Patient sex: M
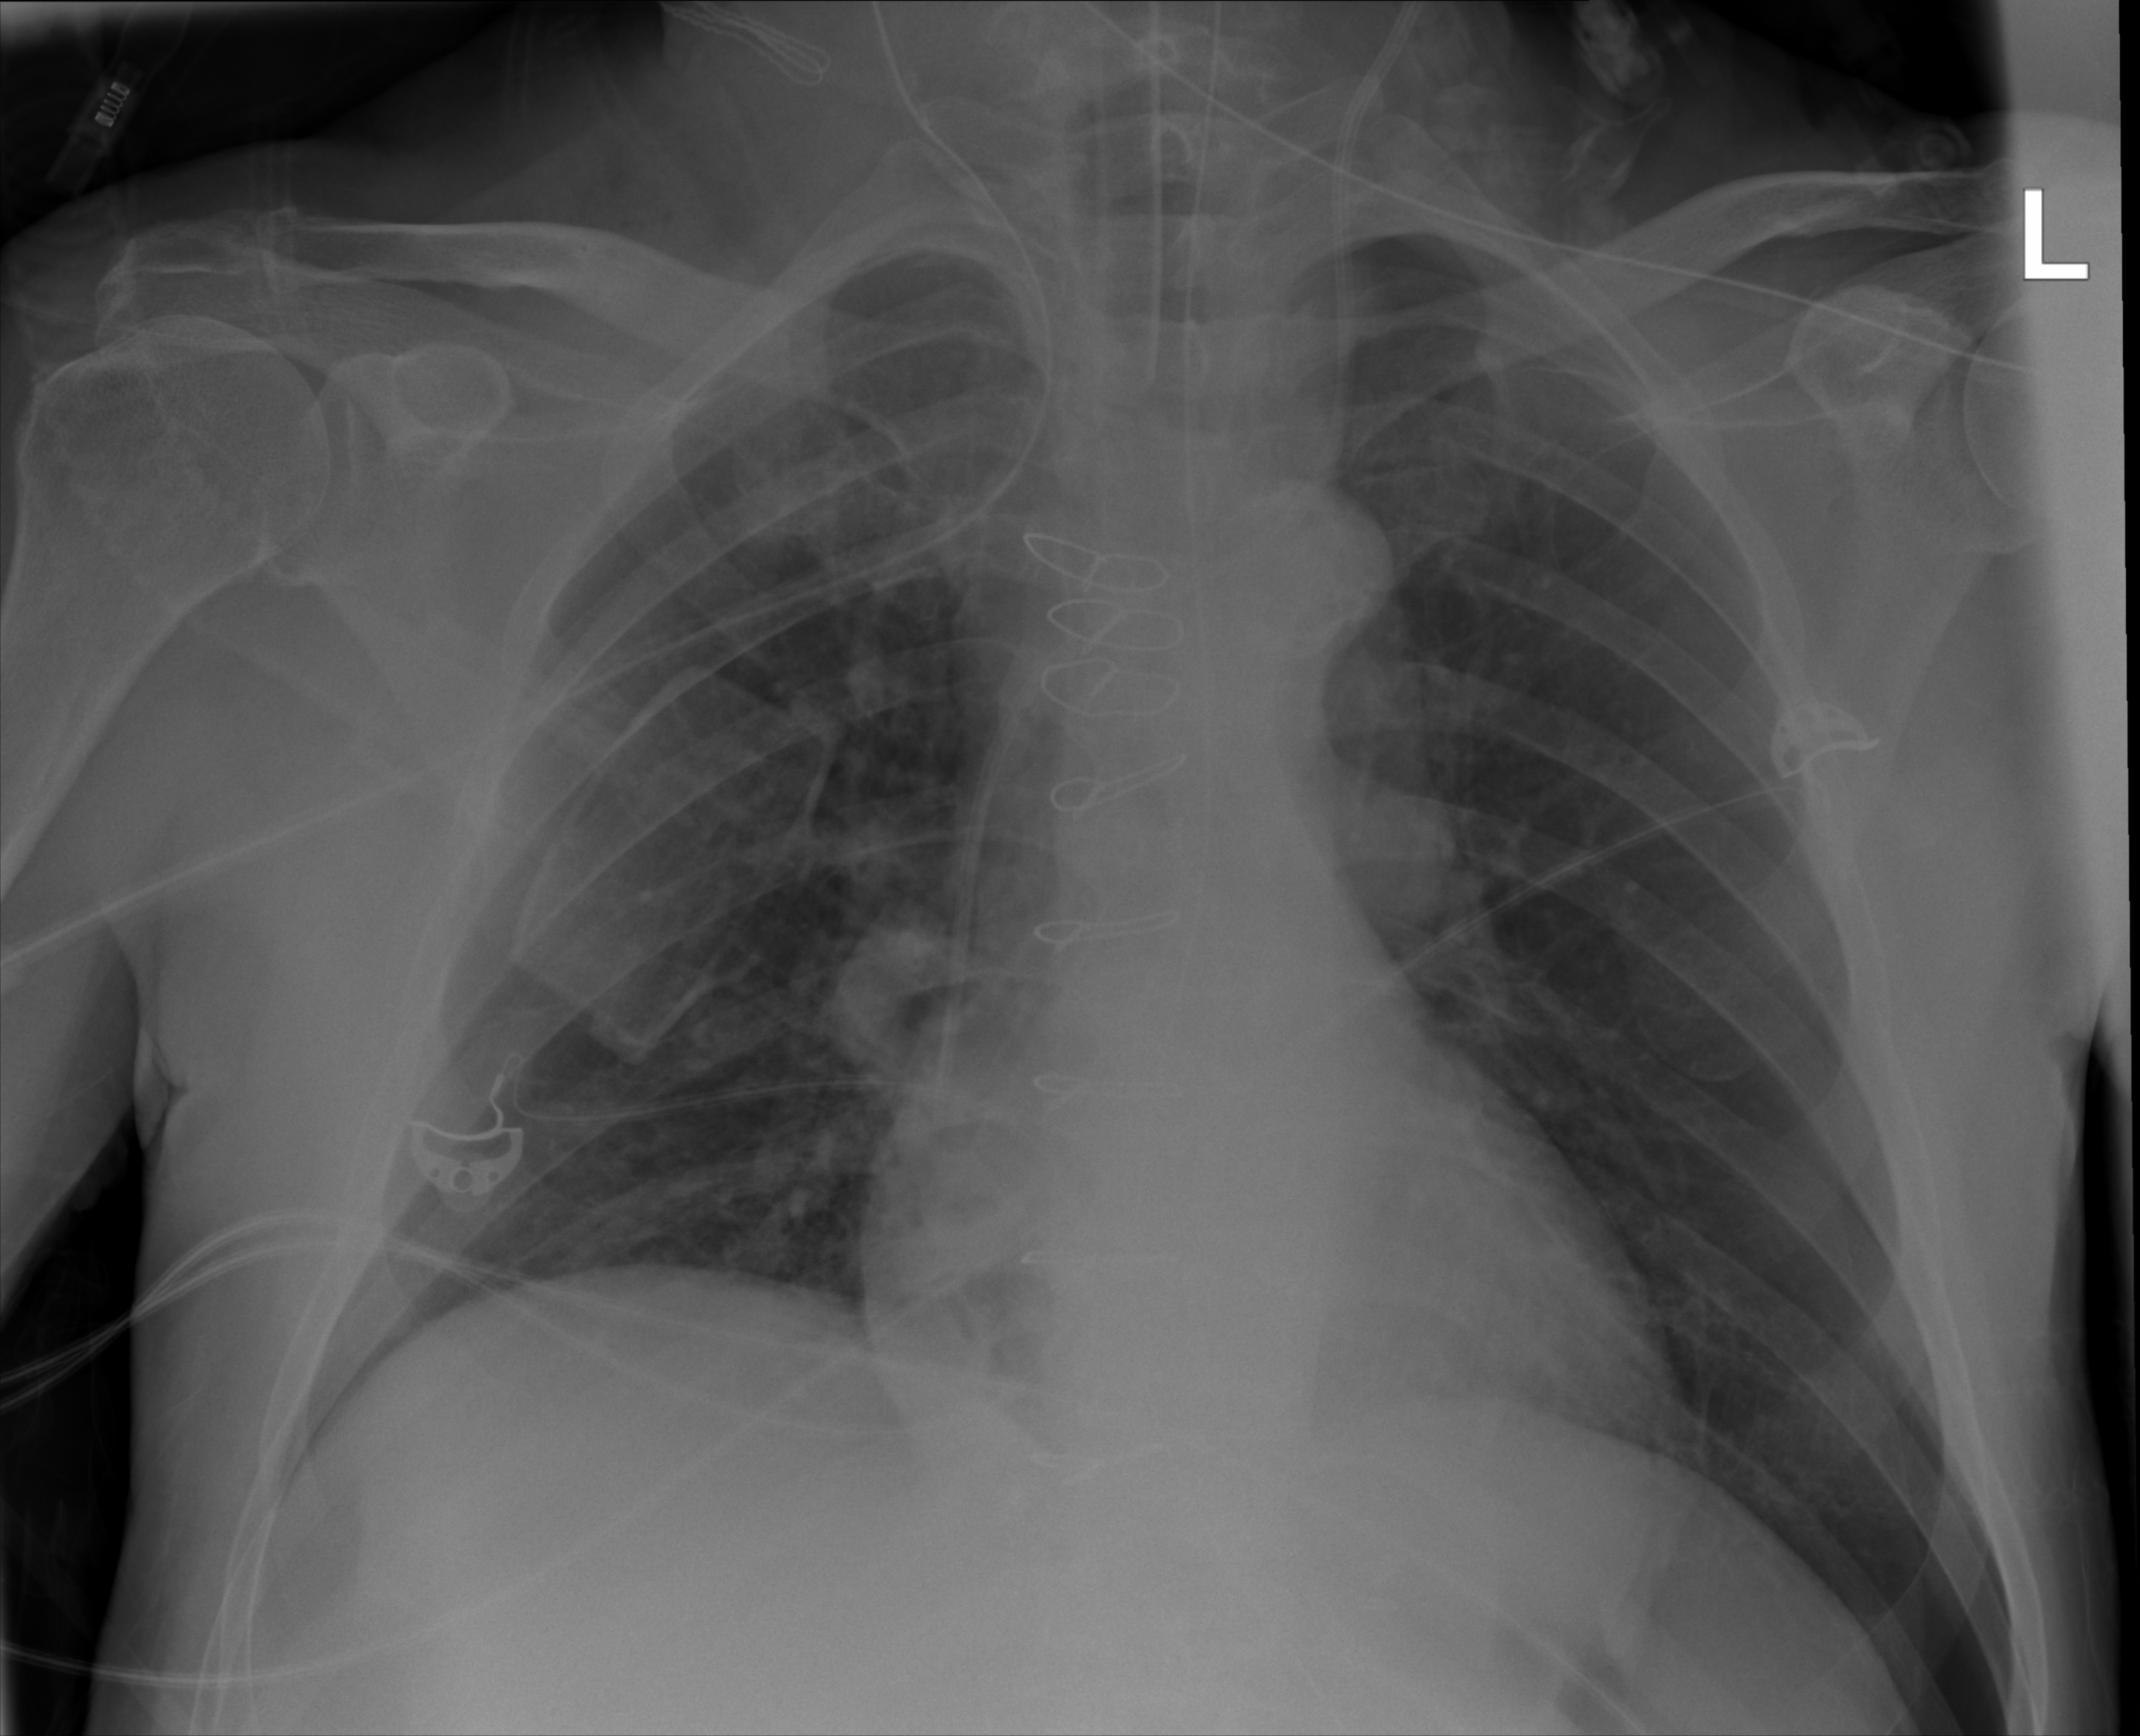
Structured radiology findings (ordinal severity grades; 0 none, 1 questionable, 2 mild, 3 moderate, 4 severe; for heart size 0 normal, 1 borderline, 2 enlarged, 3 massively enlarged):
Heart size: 1
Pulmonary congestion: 0
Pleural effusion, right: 0
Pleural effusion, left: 0
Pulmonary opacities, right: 0
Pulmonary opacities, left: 0
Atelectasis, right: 1
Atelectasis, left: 0